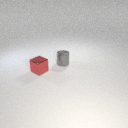
small gray metal cylinder behind small red metal cube